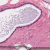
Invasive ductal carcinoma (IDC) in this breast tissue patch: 0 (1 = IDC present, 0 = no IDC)